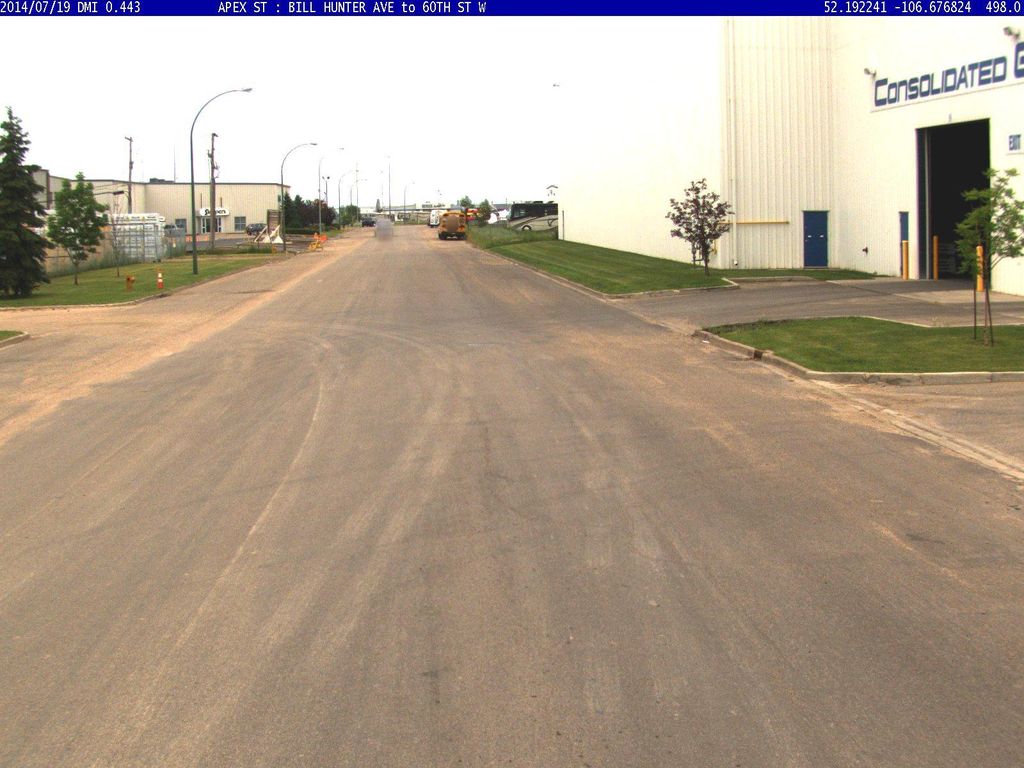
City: saskatoon